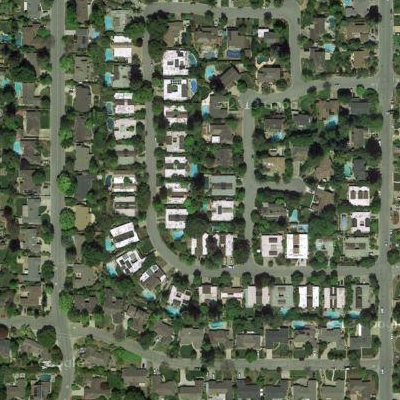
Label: Resident